Question: I have a customer record with multiple ethnicity code values. Each ethnicity code is given a priority number which is defined in the lookup table. My current select query creates a record for each ethnicity value for a given customer. I'd like to use the priority value and retrieve only the record for the customer that has got a highest priority value. (1 is highest, 99 is lowest priority)
My select query is currently returning a record for each ethnicity code for the customer.
'''
select distinct external_id,
pat.patient_id,
eth.ethnicity_code,
et.description,
et.priority
FROM
patient.patient pat
INNER JOIN patient.Ethnicity eth ON pat.patient_id=eth.patient_id
INNER JOIN lookup.LK_EthnicityCode et ON eth.ethnicity_code=et.ethnicity_code
'''
My current result set is as below

My expected result should contain only row 1,2,3,4,7 and 8 in the above result set.
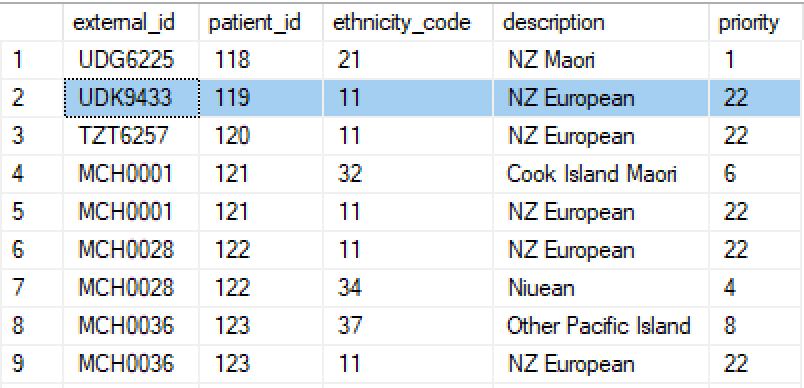
Answer: You can achieve it using 'row_number()', it will assign 1 ('numberPriority') to each 'patient_id' with the 'highest priority' within 'patient_id' (1 is highest, 99 is lowest priority).
'''
with patients as (
select distinct external_id,
pat.patient_id,
eth.ethnicity_code,
et.description,
et.priority,
row_number() over (partition by pat.patient_id order by et.priority asc) as numberPriority
FROM
patient.patient pat
INNER JOIN patient.Ethnicity eth ON pat.patient_id=eth.patient_id
INNER JOIN lookup.LK_EthnicityCode et ON eth.ethnicity_code=et.ethnicity_code
)
select
*
from patients
where numberPriority = 1
'''